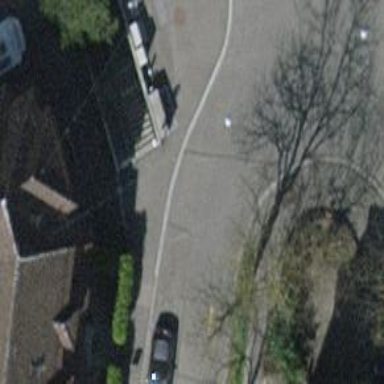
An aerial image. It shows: Set of steps on the road.